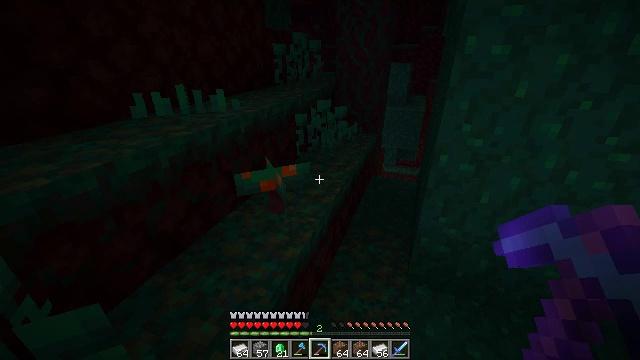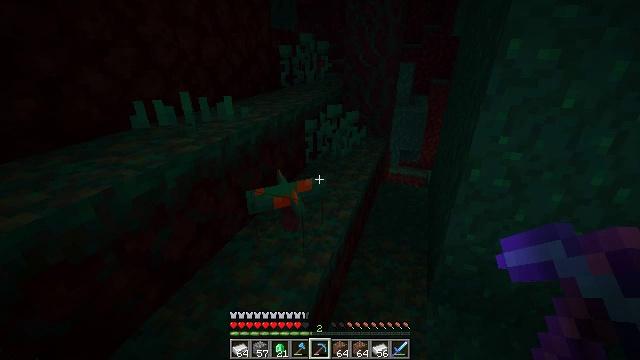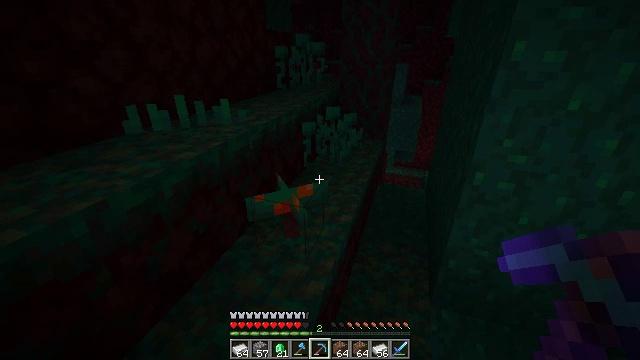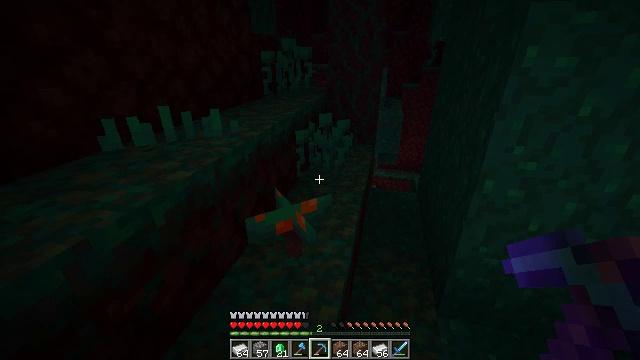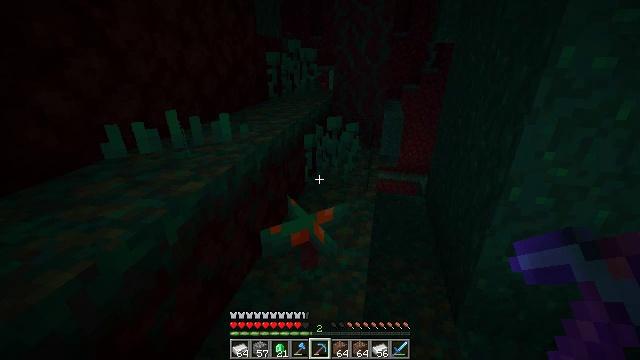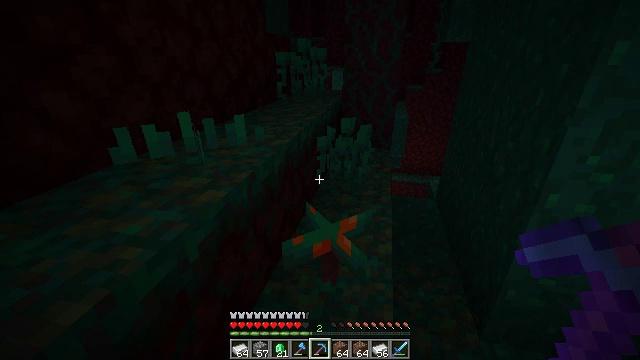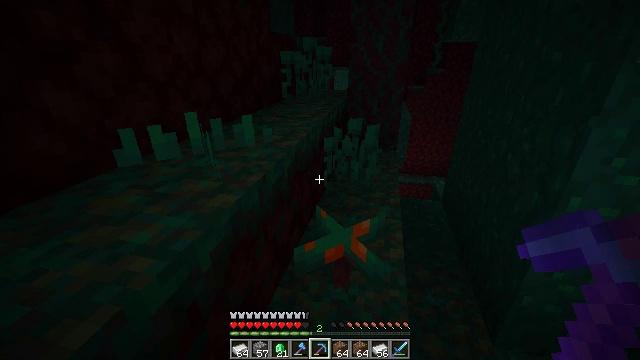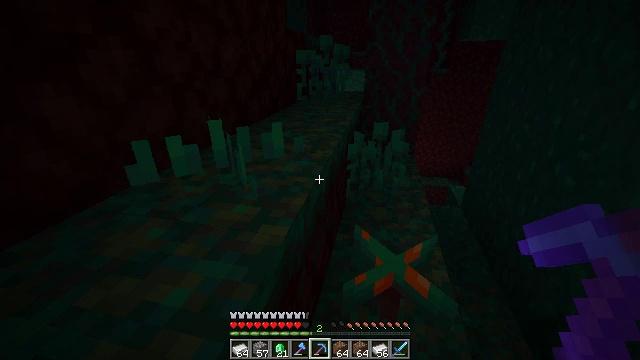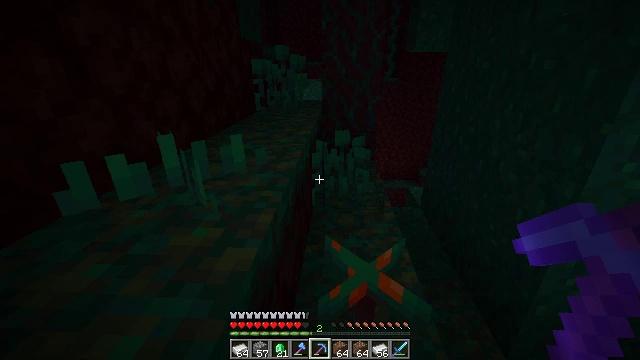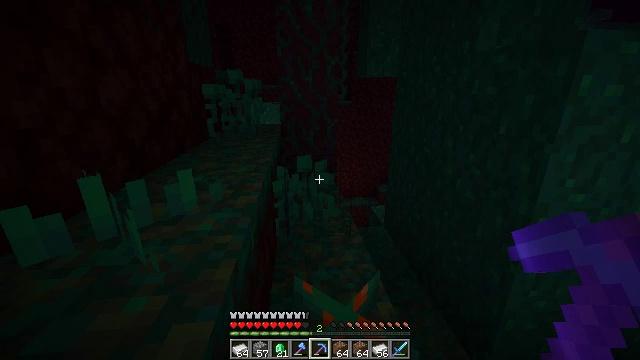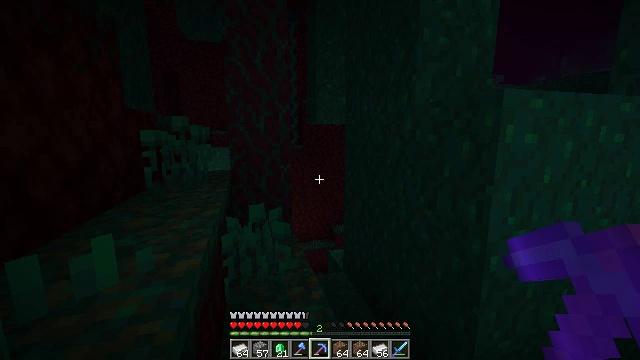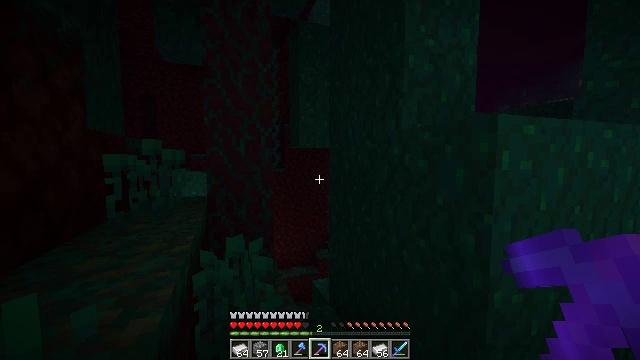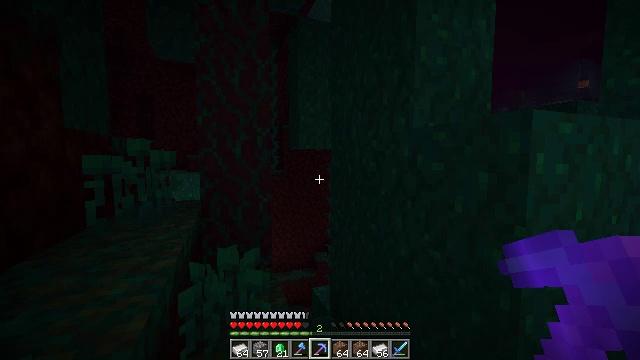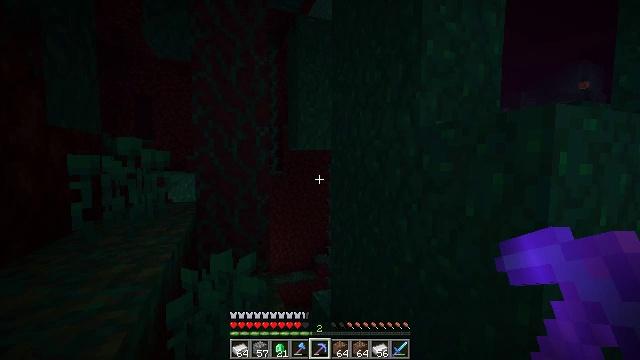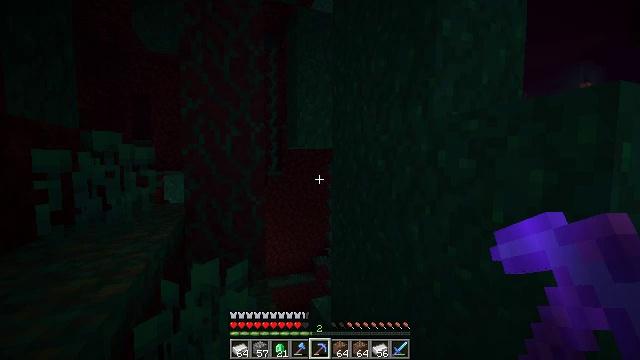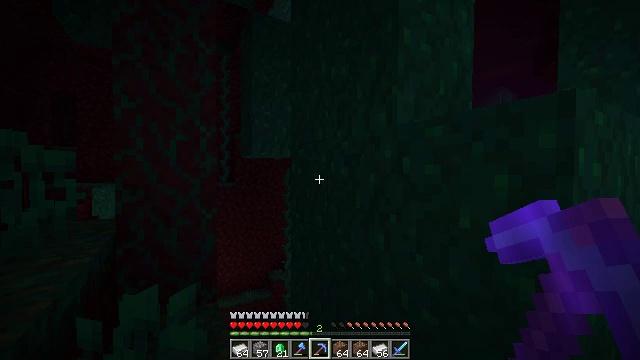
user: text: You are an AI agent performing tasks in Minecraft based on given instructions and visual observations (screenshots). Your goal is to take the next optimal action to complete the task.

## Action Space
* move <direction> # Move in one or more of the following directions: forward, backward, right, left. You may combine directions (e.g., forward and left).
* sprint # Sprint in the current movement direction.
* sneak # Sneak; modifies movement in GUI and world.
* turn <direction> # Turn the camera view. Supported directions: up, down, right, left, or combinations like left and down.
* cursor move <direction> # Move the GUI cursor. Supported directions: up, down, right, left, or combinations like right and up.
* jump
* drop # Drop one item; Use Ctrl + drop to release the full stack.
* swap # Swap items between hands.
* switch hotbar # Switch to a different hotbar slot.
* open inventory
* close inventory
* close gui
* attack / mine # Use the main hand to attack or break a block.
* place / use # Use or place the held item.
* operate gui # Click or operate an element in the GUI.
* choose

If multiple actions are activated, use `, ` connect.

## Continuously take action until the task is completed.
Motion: motion action
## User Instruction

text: Attack the ground to pick up warped fungus.
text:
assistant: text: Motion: move forward and move left
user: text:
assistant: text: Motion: move forward and move left, turn right
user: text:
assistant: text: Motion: move forward and move left, turn right
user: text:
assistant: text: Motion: move forward and move left
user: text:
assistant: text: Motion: move forward and move left
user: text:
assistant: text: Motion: move forward and move left
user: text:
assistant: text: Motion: move forward and move left
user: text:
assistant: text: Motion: move forward and move left, turn right and up
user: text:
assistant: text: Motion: move forward and move left, turn right and up
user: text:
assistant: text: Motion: move forward and move left, turn right and up
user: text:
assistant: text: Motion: move forward and move left, turn right and up
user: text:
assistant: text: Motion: move forward
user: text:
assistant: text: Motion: move forward
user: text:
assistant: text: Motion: move forward
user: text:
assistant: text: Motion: move forward and move left, turn right and up
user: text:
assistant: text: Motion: move forward and move left, turn right
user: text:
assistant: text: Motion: move forward and move left, turn right and up
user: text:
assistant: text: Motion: move forward and move left, turn right
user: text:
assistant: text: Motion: turn right
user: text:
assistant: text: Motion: turn right
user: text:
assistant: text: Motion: turn right
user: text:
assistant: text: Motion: turn right
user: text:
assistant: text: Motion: turn right and down
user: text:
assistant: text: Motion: turn right and down
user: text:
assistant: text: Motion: turn right and down
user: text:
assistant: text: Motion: turn down
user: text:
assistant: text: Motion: turn down
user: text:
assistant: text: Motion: no_op
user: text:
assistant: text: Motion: no_op
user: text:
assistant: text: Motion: turn down